Question: I'm trying to display some text in a UITextView, but it seems to load it in the middle of the textview whereas I'd like it to align via top. I tried following the advice <URL>, but using 'sizeToFit' and my NavContoller's 'automaticallyAdjustsScrollViewInsets' property was already set to 'NO'.
Here's a screenshot (see how there's a bit of text at the bottom):

My code is here:
'''
- (void)viewDidLoad
{
[super viewDidLoad];
// Do any additional setup after loading the view.
// If descLong is not present, use descShort
if (!self.product.descLong) {
self.descLong.text = self.product.descLong;
} else {
self.descLong.text = self.product.descShort;
}
[self.descLong sizeToFit];
}
'''
Any help would be much appreciated!
Thanks,
Tim
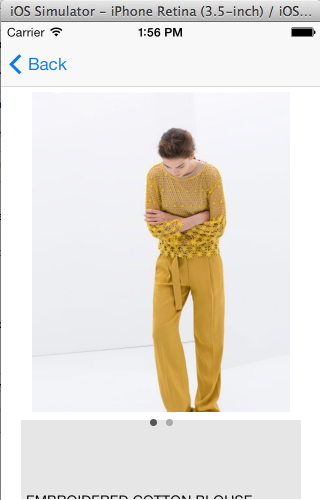
Answer: Unchecked "Adjust Scroll View Insets" in the attributes section of storyboard and the issue was fixed.